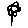
Label: flower